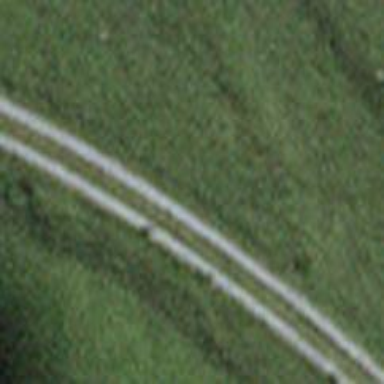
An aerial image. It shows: Dirt track road with grade 3 tracktype.